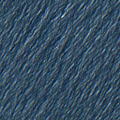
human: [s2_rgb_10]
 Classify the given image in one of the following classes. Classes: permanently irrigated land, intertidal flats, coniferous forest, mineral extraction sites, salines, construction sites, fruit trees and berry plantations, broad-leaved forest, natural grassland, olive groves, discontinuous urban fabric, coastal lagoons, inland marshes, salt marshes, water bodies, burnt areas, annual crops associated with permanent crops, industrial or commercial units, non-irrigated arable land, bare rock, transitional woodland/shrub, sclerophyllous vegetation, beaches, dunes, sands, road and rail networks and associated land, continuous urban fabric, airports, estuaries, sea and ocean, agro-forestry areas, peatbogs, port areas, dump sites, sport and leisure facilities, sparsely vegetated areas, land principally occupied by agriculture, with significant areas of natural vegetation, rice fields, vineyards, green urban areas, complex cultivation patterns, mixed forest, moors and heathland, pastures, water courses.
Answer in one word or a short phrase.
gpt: sea and ocean